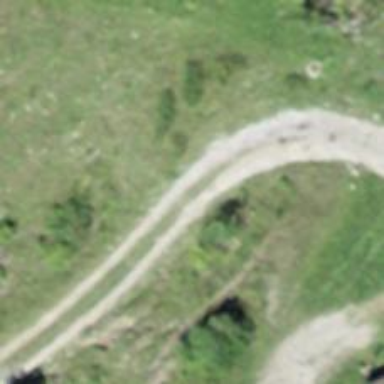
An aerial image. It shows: Gravel track with grade2 tracktype.